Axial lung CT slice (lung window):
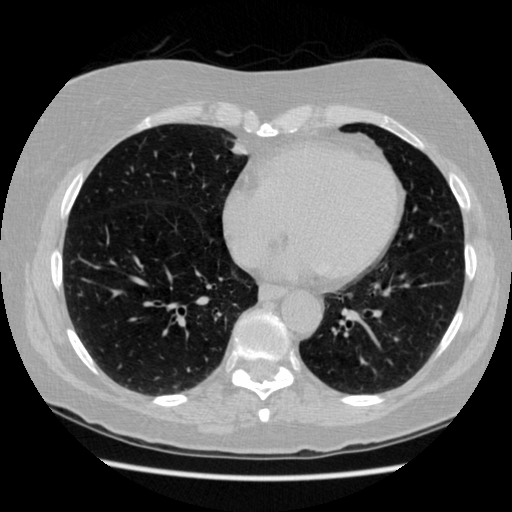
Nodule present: no